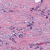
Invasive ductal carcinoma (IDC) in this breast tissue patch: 1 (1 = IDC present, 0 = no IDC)